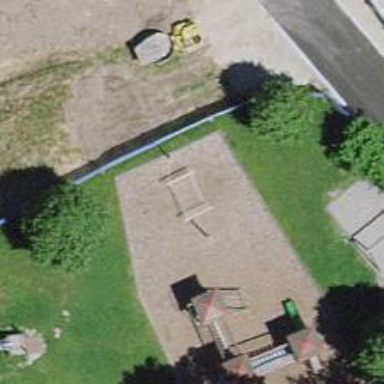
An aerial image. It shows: Playground with basket swing.